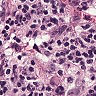
Metastatic tissue present: no